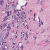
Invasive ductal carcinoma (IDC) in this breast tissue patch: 1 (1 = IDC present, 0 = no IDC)